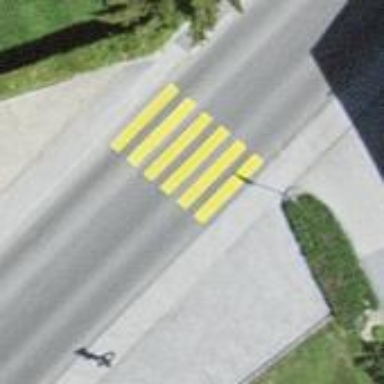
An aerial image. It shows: Marked crossing on footway.